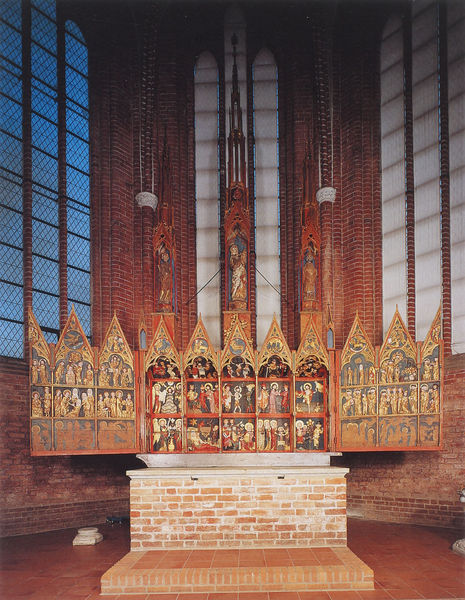
Titel: Cismar, Hochaltarretabel
Standort: Grömitz, Kloster Cismar, Benediktiner Abteikirche (EU - D - Schleswig-Holstein)
Schlagwörter: flügel, himmel, fenster, holz, lampen, licht, rot, architektur, sockel, kirche, figur, gold, innen, spitzen, gotik, engel, mauer, ziegel, backstein, figuren, bemalt, kreuz, religion, dom, mauerwerk, bleiglas, altar, hochaltar, schnitzerei, skulpturen, gotisch, apsis, chor, heilige, gefasst, szenen, geschnitzt, altarbild, dreiteilig, aufsatz, backsteine, zigel, diorama, gemauert, kirchenfenster, retabel, flügelaltar, backsteingotik, klappaltar, leben jesu, schnitzere, bildgeschichte, kirche altar, flügelaltat